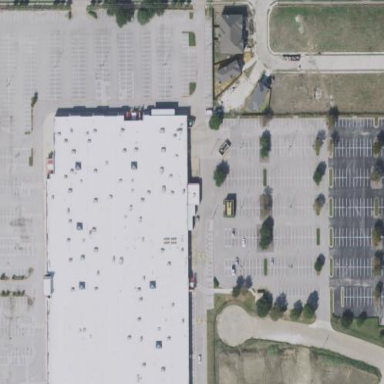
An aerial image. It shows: Retail building.